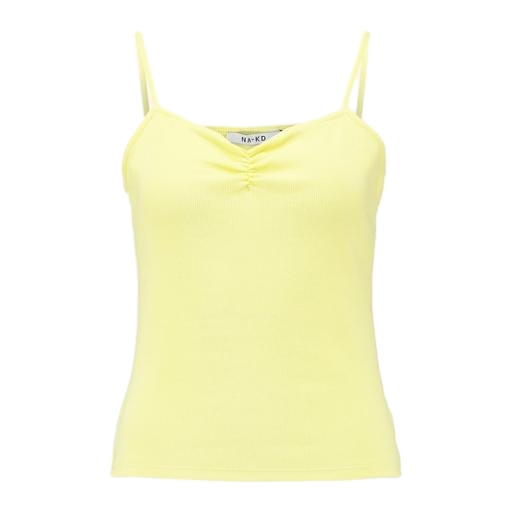
light yellow tank top, yellow ribbed tank, yellow tank top, white background